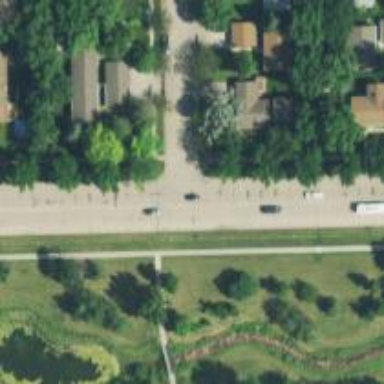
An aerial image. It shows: Footway along the road.